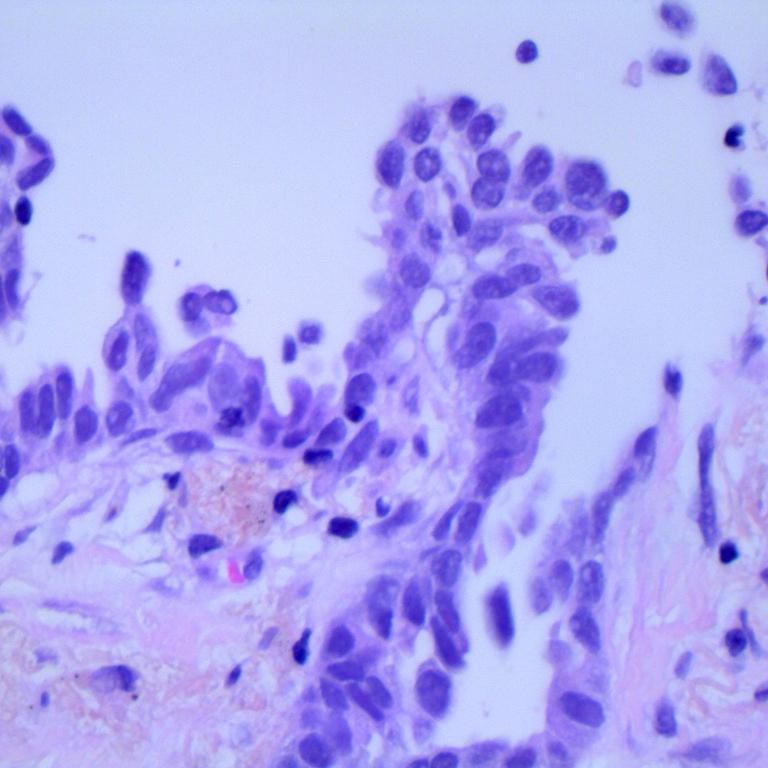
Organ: lung
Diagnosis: adenocarcinomas